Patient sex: M
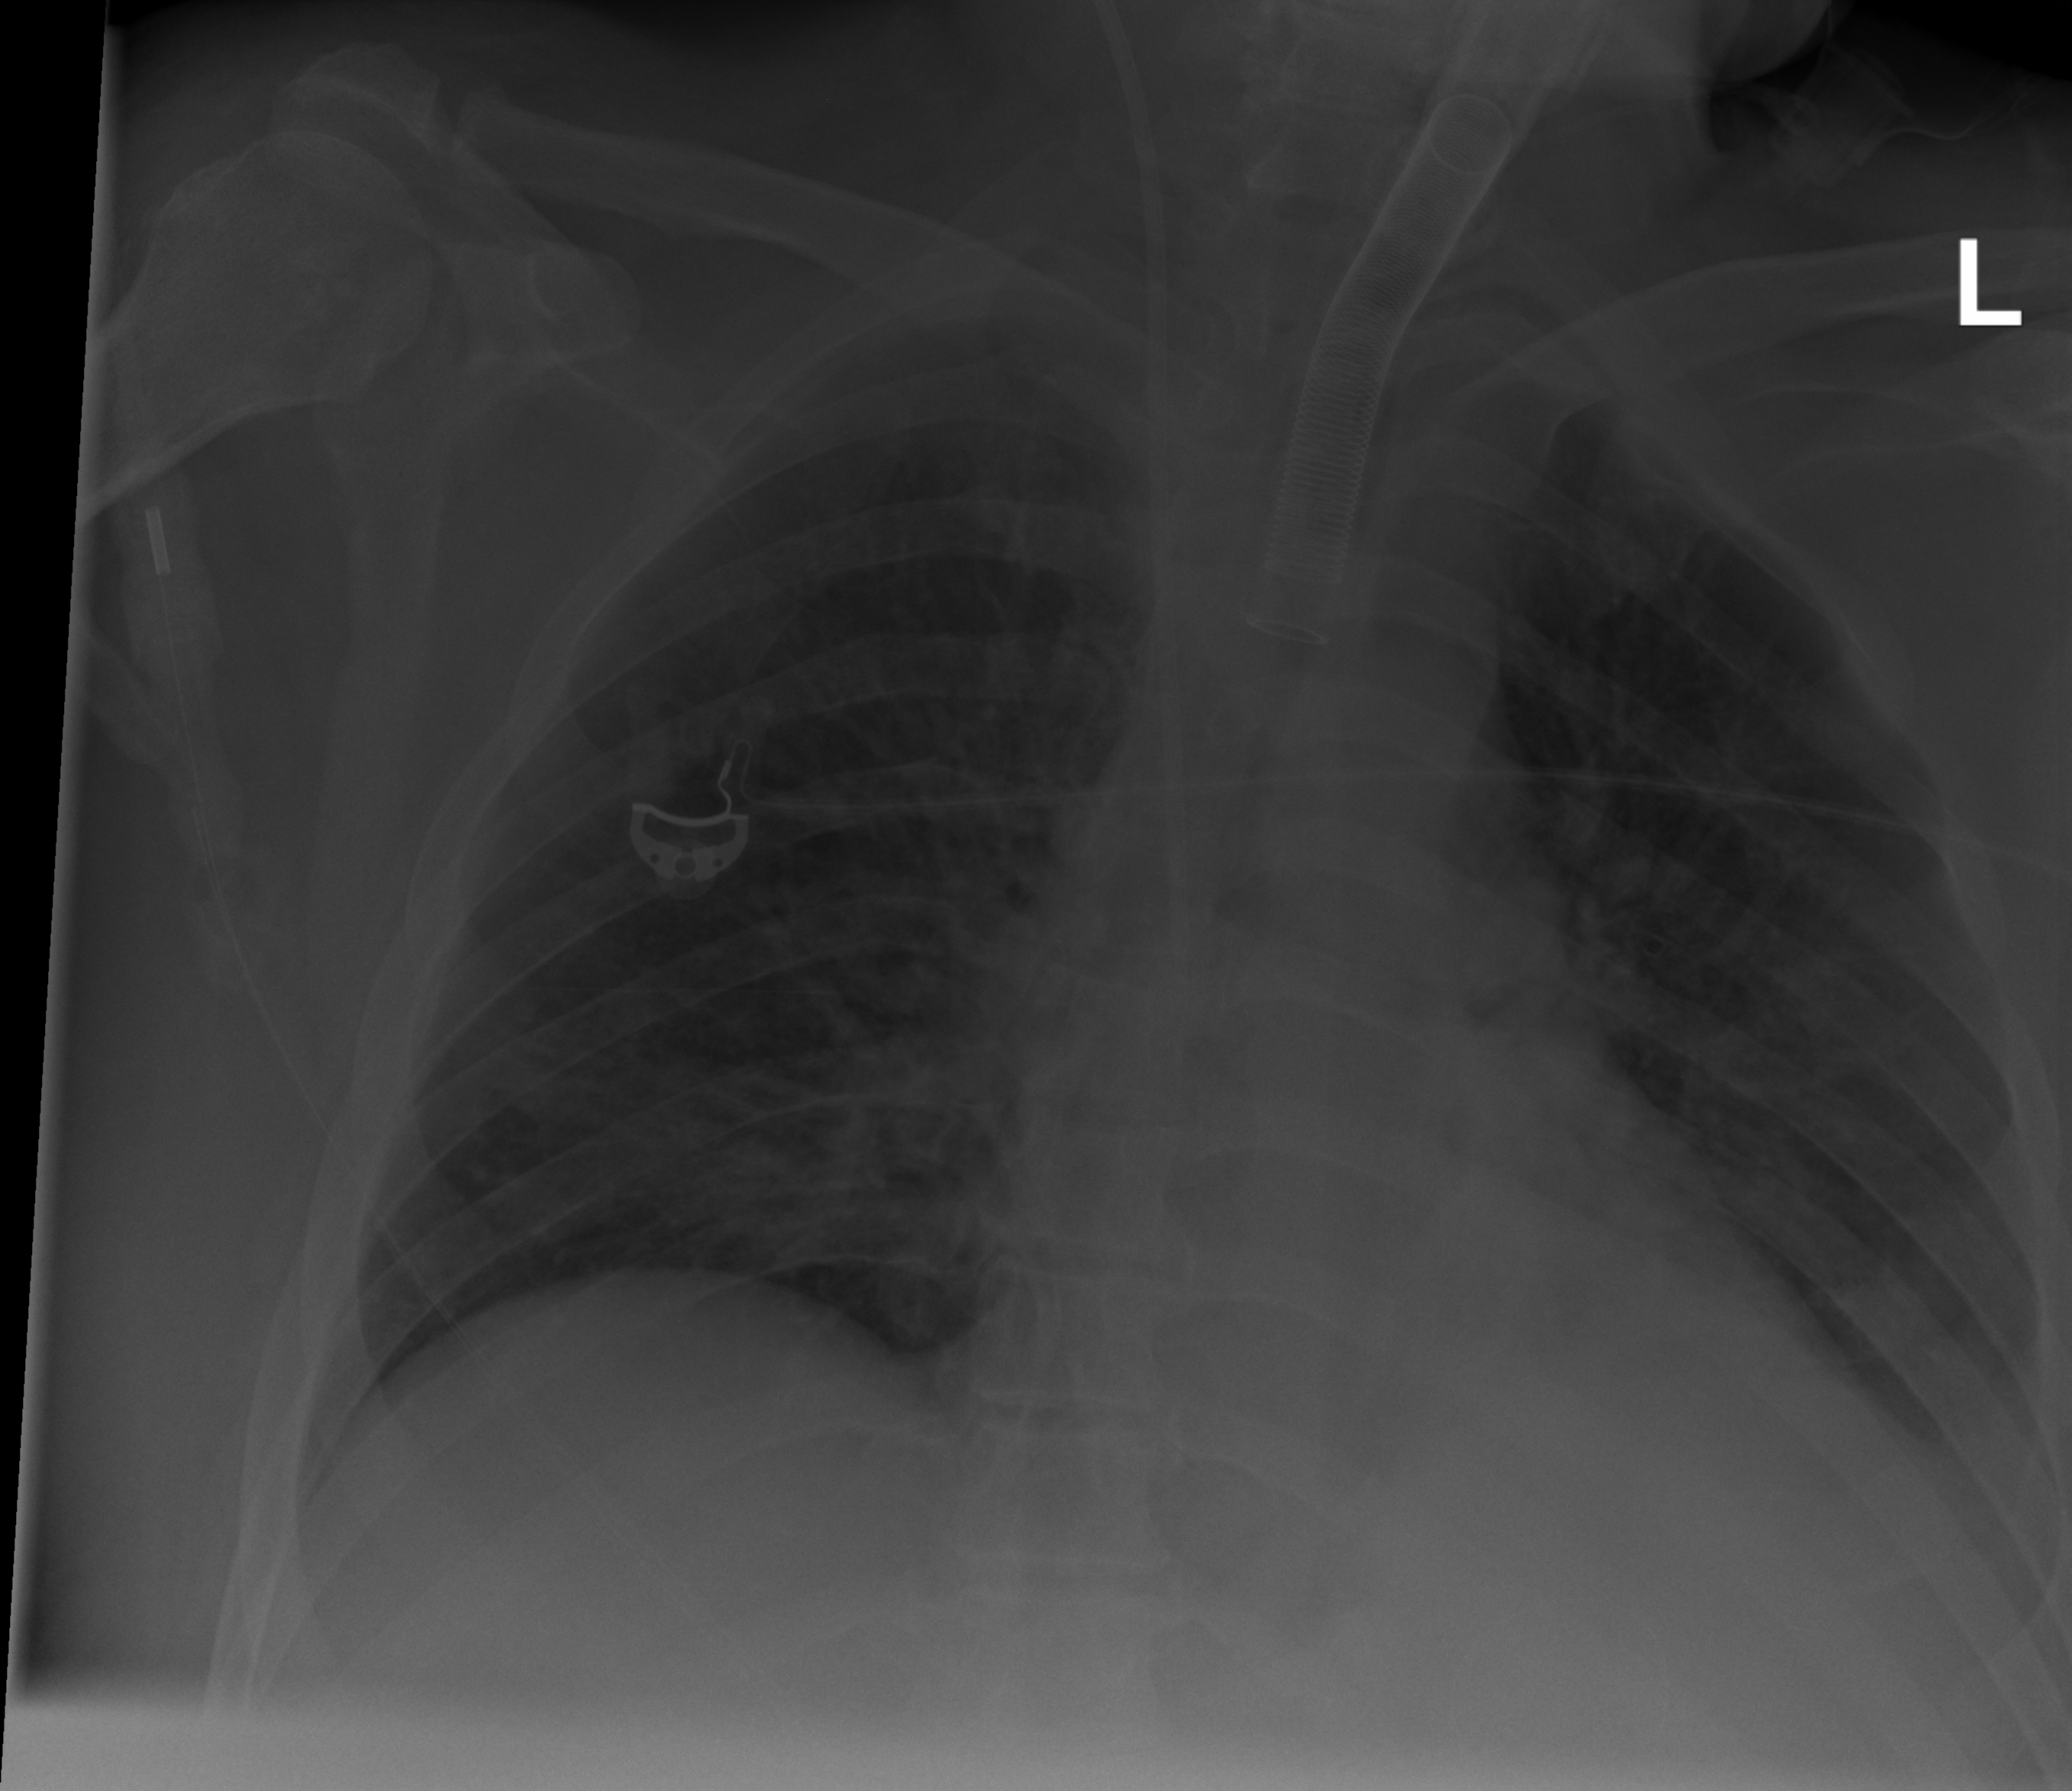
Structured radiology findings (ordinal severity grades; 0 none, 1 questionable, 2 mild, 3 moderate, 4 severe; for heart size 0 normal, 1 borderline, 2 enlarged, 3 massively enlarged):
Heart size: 2
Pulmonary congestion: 2
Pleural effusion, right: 0
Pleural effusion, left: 2
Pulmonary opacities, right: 0
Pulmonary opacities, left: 0
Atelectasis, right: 0
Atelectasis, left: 2